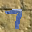
Label: 7